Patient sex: M
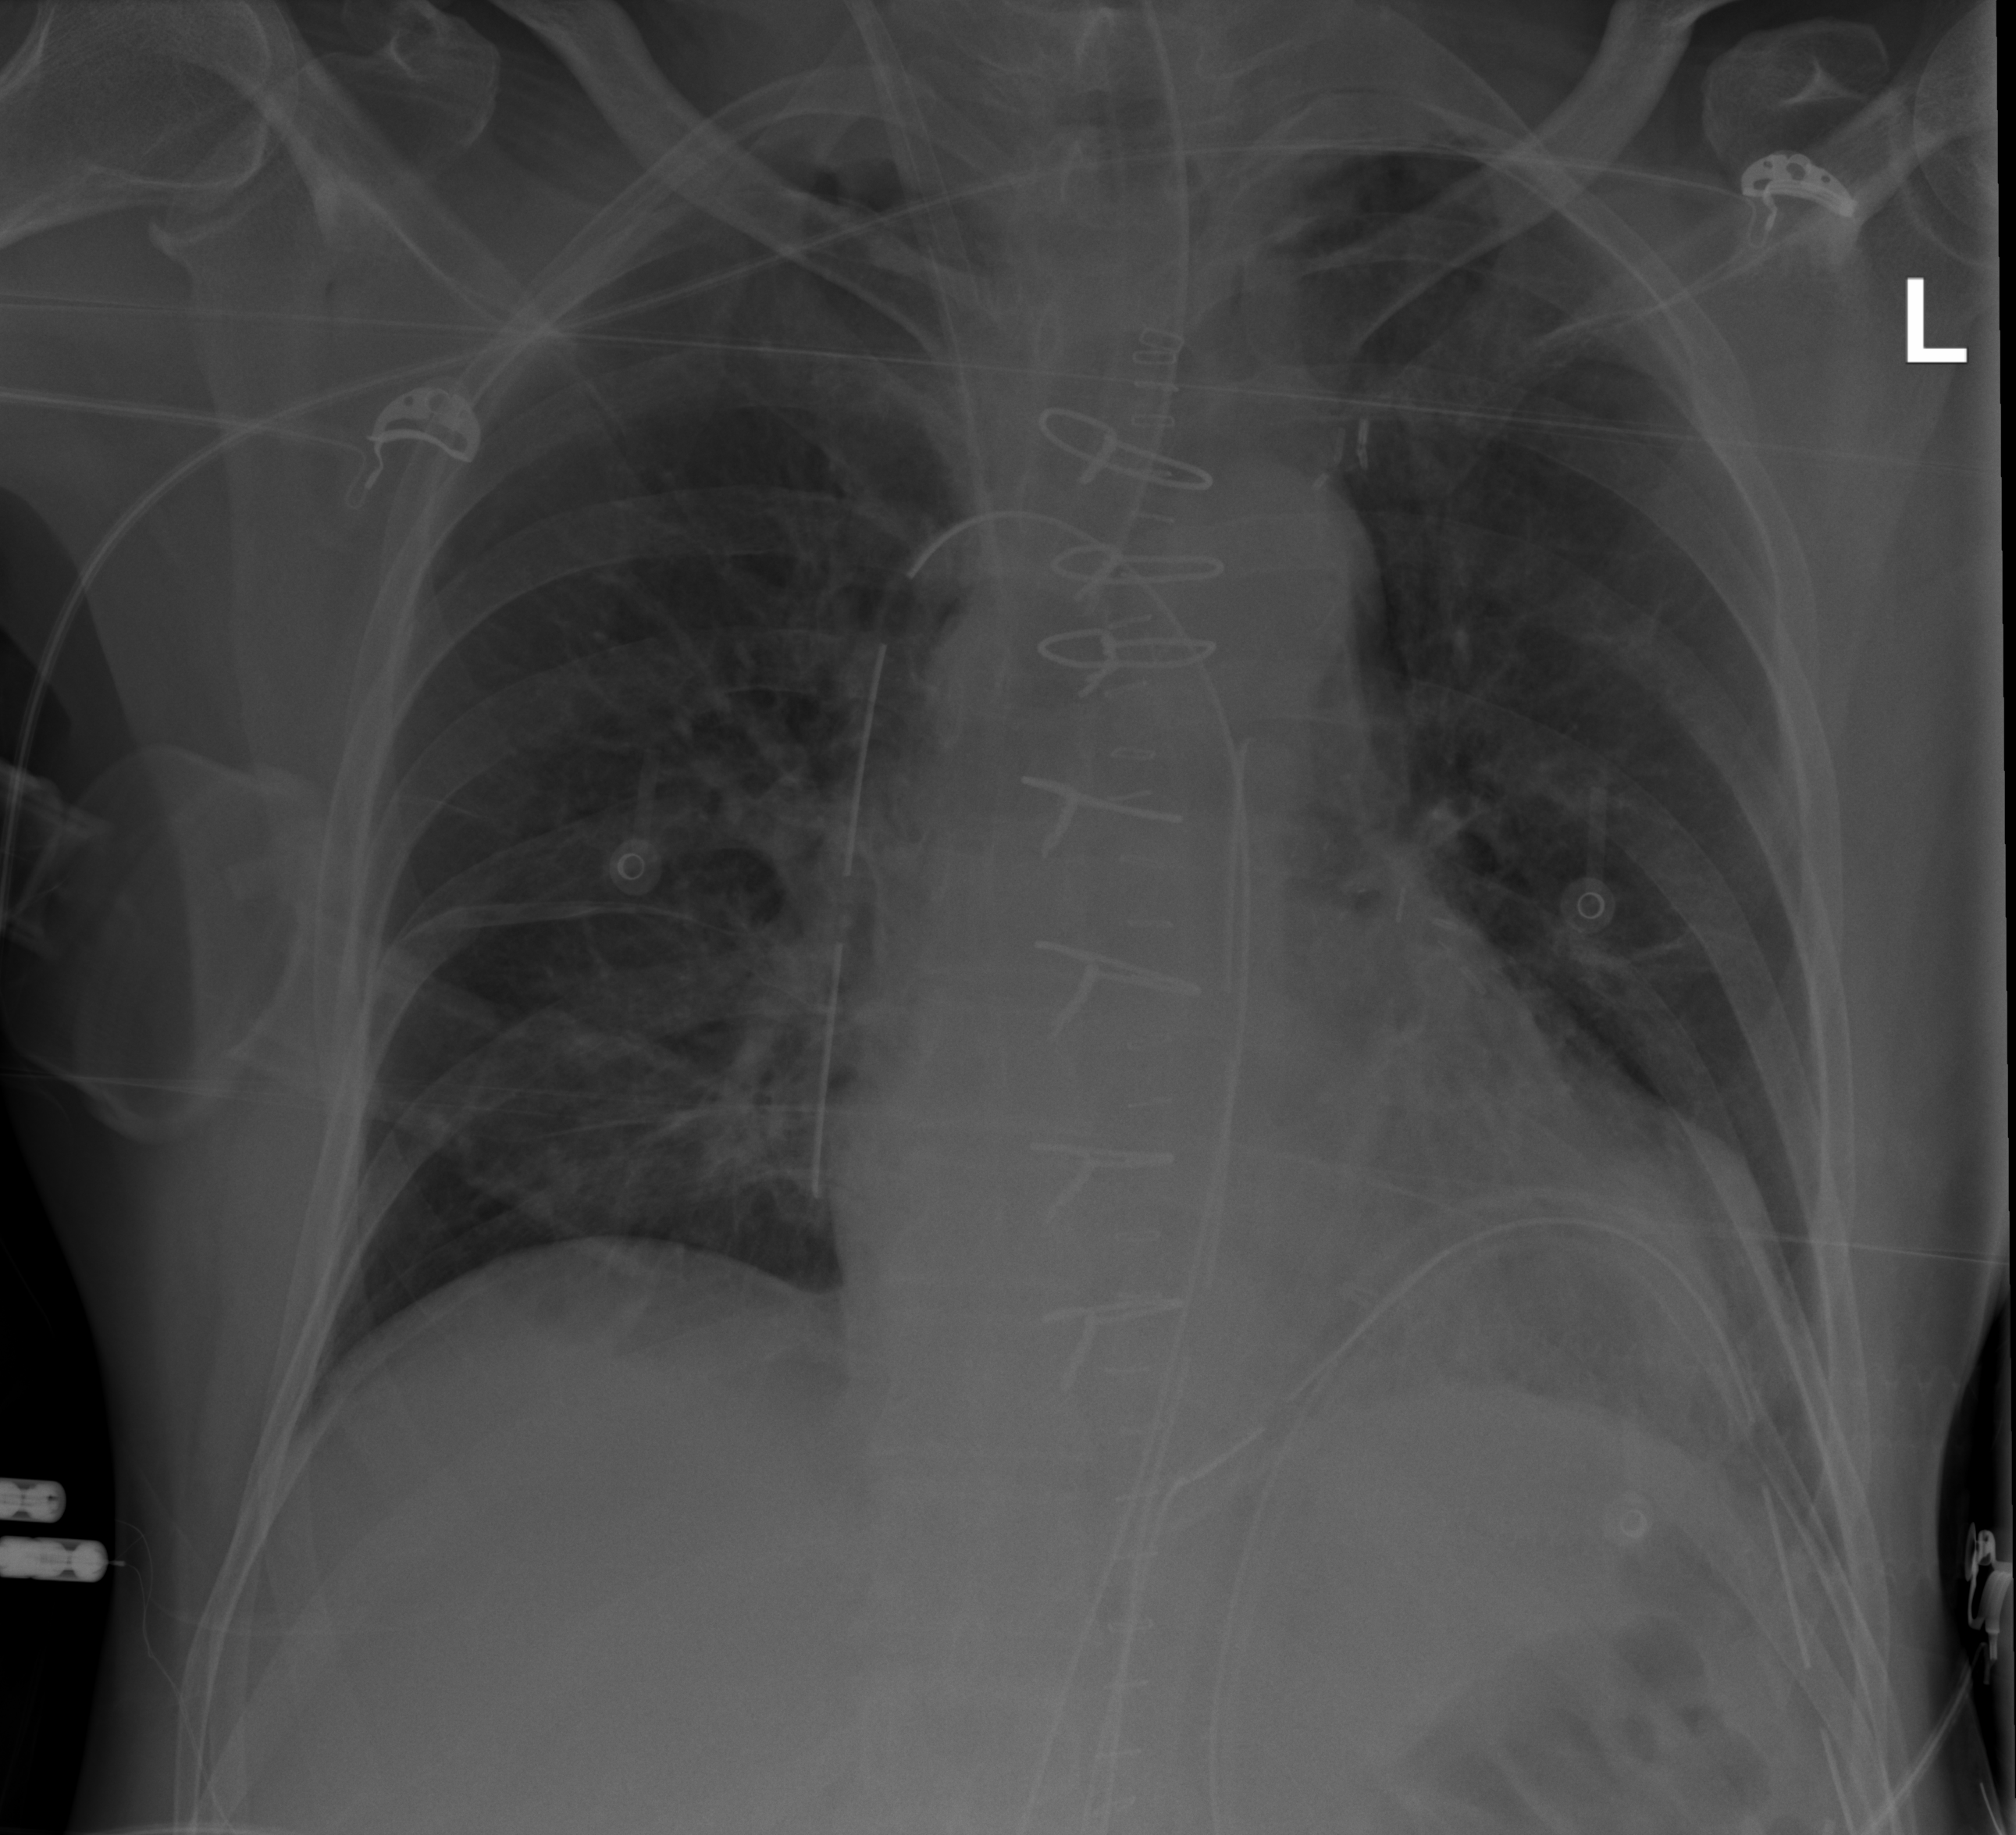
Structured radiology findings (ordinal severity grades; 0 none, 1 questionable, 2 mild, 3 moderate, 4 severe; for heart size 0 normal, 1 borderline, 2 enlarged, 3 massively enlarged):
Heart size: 2
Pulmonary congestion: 1
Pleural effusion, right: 0
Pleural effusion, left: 2
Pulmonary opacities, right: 0
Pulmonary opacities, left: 0
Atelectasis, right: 2
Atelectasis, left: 2